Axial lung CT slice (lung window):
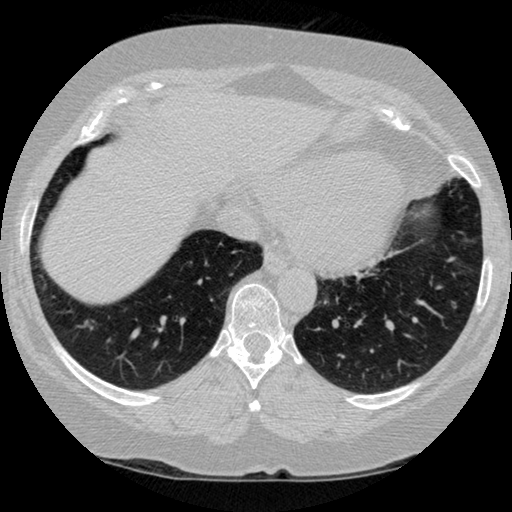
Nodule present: no